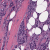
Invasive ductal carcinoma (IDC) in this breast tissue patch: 1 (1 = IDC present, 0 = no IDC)